Interaction volume radius: 5 \u00c5
Interaction volume height: 10 \u00c5
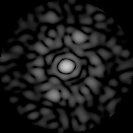
Disorder parameter: 0.8159